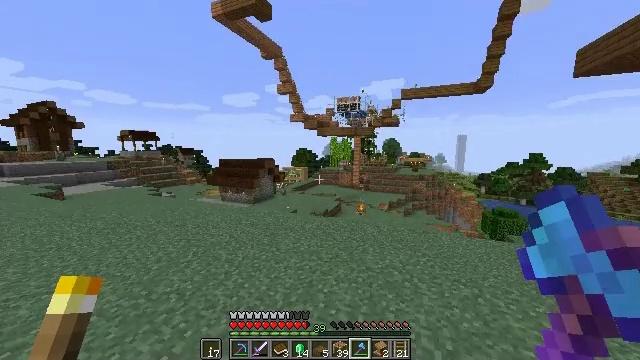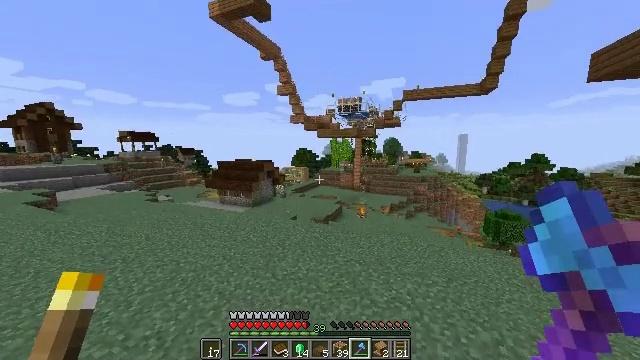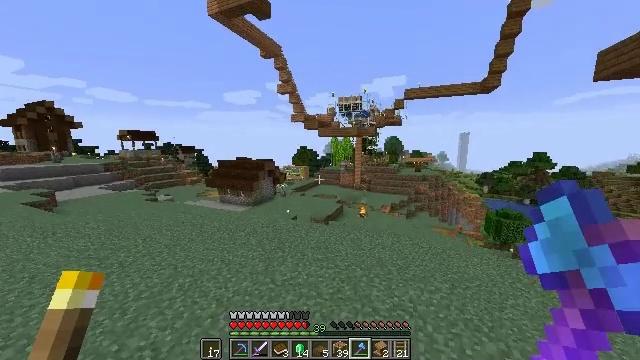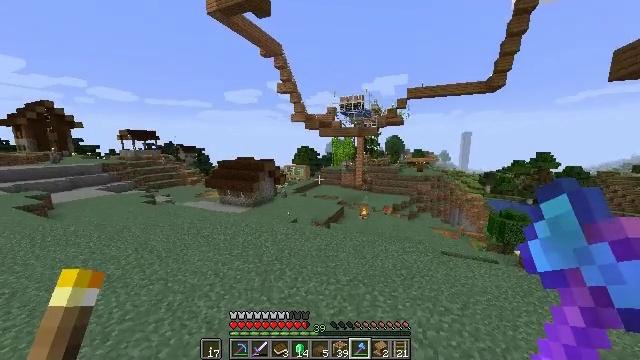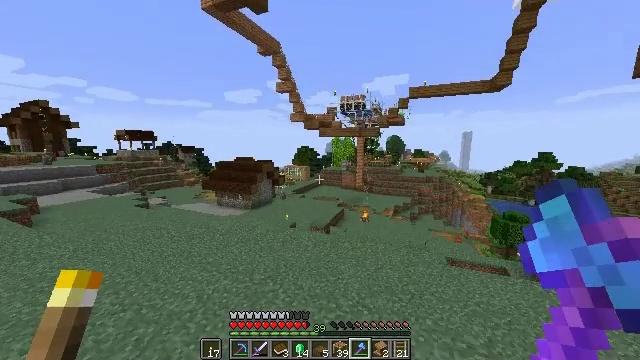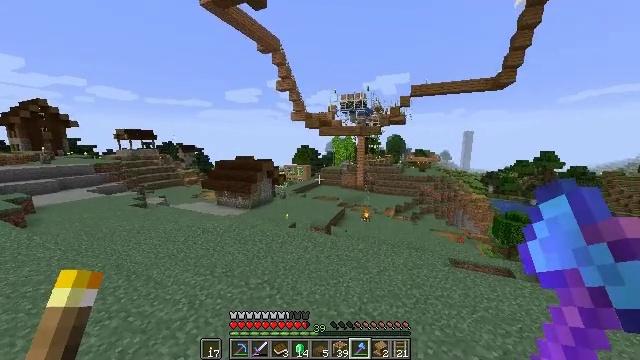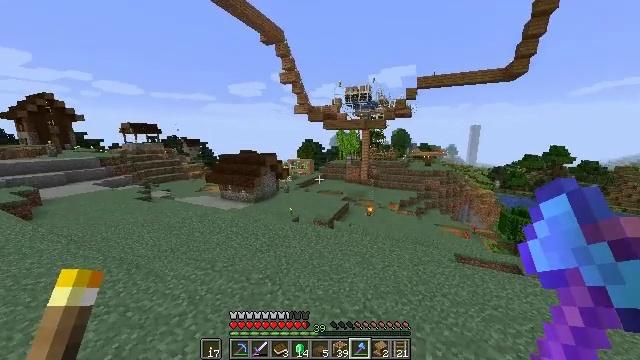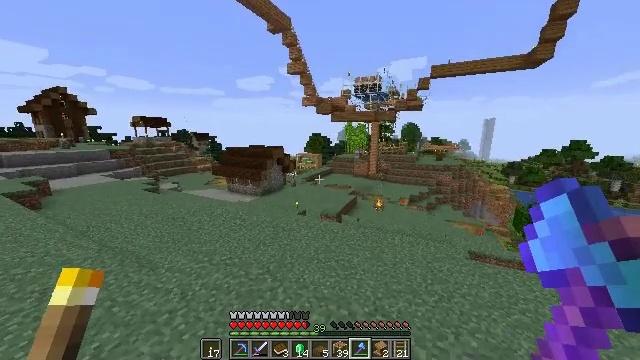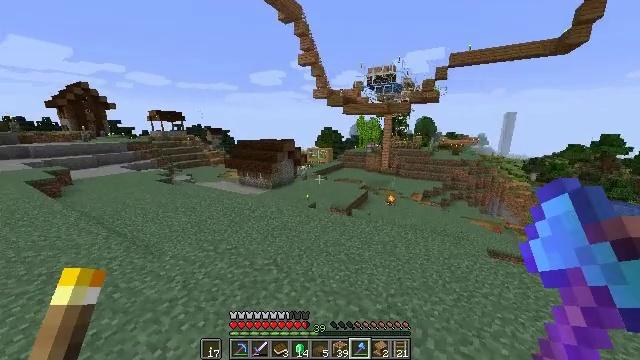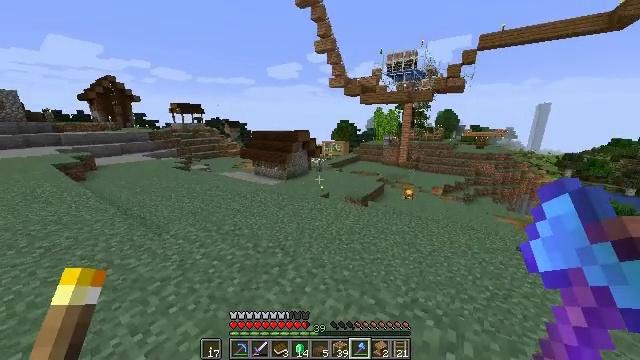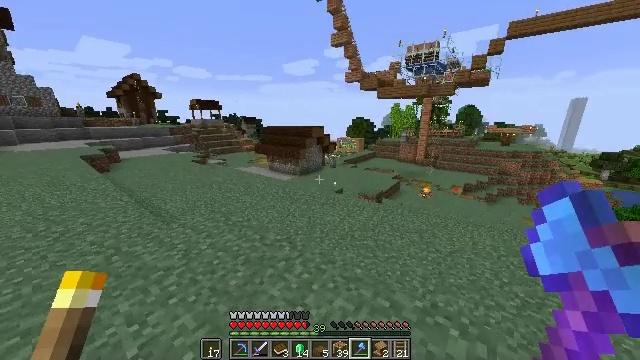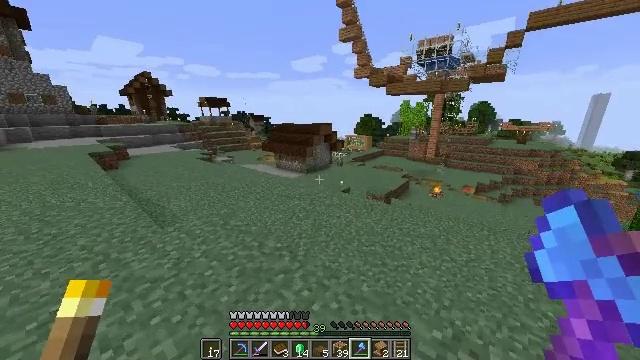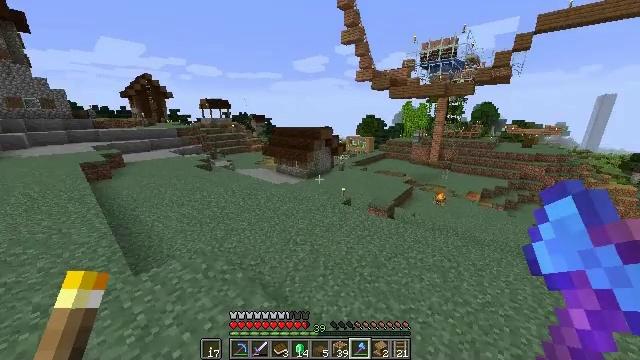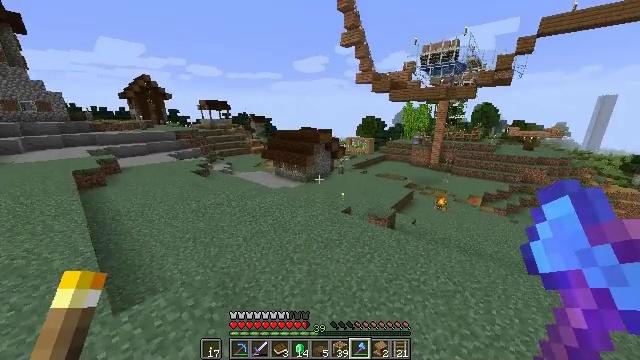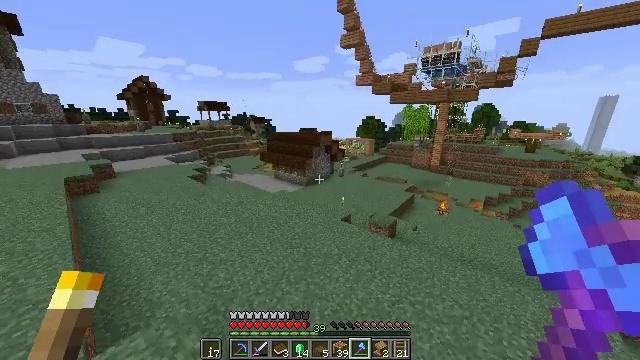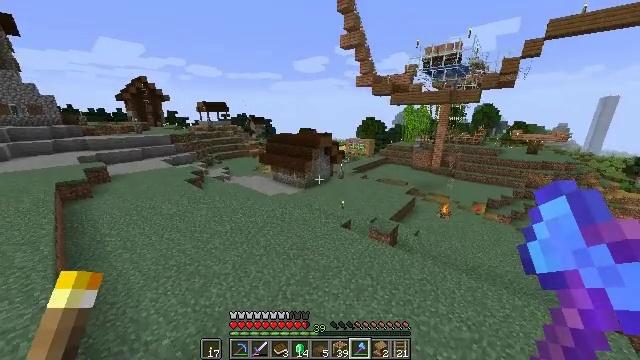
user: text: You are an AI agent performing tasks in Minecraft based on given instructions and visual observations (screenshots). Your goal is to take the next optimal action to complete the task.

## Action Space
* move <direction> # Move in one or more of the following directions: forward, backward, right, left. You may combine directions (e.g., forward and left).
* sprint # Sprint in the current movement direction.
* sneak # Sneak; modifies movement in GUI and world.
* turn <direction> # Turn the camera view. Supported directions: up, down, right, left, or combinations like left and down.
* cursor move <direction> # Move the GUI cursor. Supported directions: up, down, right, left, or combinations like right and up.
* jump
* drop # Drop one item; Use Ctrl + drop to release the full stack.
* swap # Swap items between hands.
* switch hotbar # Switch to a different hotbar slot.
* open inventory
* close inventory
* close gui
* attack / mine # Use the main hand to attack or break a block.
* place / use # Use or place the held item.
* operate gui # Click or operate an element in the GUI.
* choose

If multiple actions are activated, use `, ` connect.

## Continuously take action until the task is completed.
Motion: motion action
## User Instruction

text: Mine the spruce slab.
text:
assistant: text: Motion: move forward, sprint, jump
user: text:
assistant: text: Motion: move forward, sprint, jump
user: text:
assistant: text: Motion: move forward, sprint, jump
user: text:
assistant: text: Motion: move forward, sprint, jump
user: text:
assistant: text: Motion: move forward, jump
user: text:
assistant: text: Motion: move forward, turn left and down, jump
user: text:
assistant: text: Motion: move forward, turn left and down, jump
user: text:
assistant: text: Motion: move forward, turn left and down, jump
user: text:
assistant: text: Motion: move forward, turn left and down, jump
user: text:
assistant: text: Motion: move forward, turn left, jump
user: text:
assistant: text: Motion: move forward, turn left, jump
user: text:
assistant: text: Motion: move forward, sprint, jump
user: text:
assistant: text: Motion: move forward, sprint, jump
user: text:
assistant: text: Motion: move forward, sprint, jump
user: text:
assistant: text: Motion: move forward, jump
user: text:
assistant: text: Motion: move forward, jump
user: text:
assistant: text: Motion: move forward, jump
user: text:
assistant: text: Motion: move forward, jump
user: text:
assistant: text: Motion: move forward
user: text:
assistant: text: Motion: move forward
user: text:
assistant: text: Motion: move forward
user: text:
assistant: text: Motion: no_op
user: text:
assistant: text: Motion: no_op
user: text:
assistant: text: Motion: no_op
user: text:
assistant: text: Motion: no_op
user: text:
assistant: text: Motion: no_op
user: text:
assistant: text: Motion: no_op
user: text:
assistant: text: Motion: no_op
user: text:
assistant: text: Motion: no_op
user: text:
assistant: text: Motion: no_op